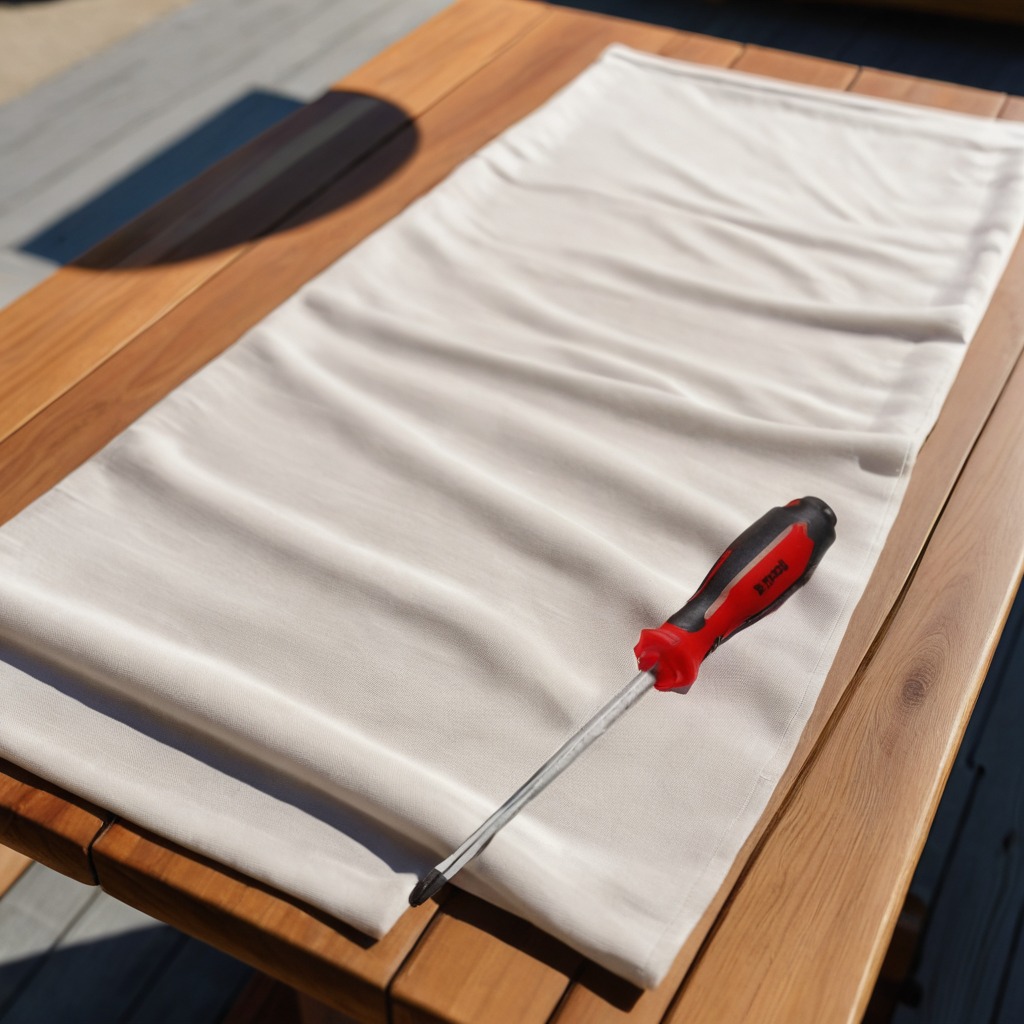
A screwdriver lies on the wooden table in the outdoor workshop during daytime bright natural light soft shadows worn but beneath the cloth.